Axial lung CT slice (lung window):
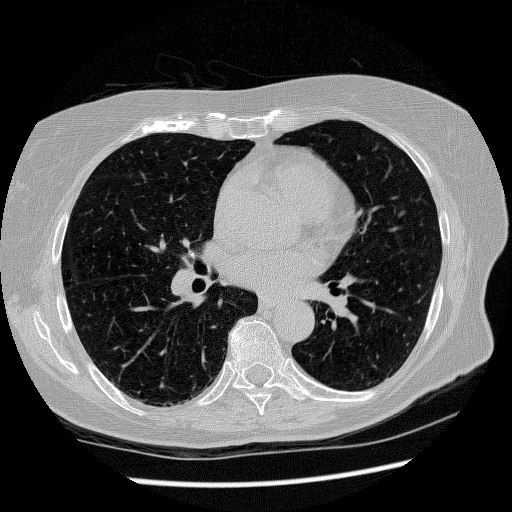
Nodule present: no